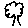
Label: tree